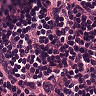
Metastatic tissue present: no